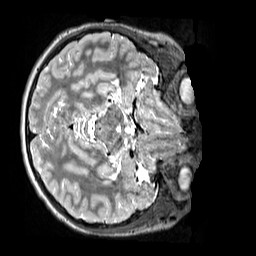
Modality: T2w
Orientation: axial
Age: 11
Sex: male
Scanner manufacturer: siemens
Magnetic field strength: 3 T
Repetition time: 3.2 s
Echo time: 0.408 s